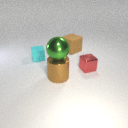
small red metal cube in front of large brown rubber cube